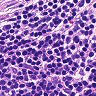
Metastatic tissue present: no